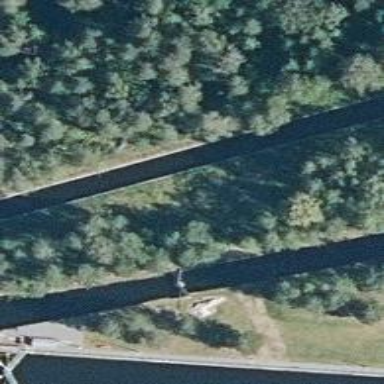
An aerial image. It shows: Footway bridge.